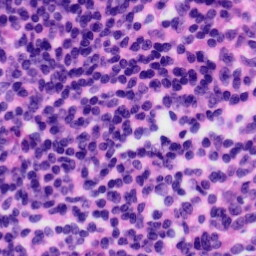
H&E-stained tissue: Tonsil